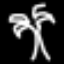
Label: palm tree